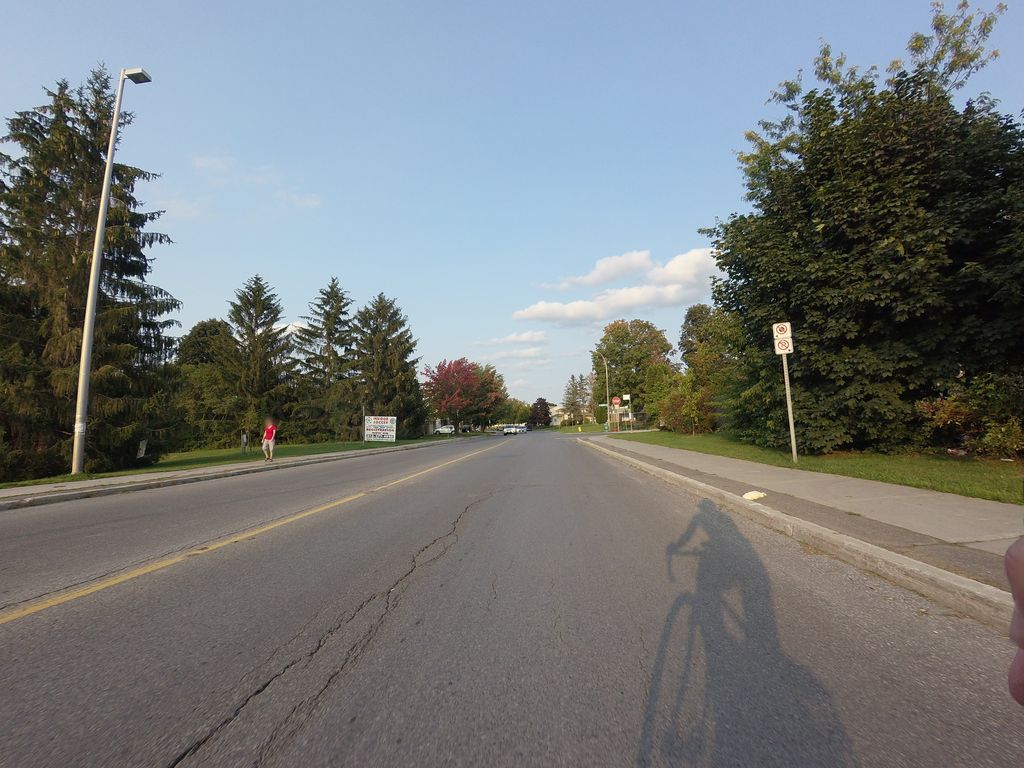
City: ottawa-gatineau